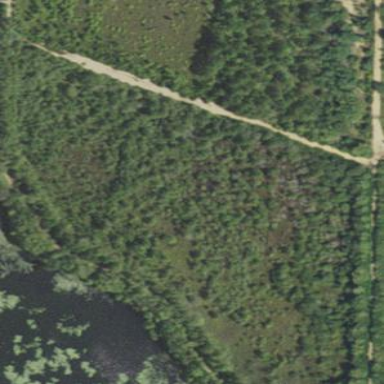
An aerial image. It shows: Orchard in wetland area with cranberry produce. The wetland is bog.